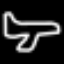
Label: airplane